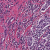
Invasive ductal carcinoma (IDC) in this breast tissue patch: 1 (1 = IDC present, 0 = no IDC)